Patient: sex M, age 61
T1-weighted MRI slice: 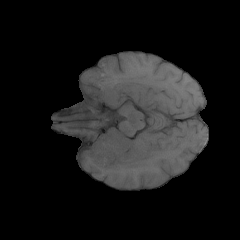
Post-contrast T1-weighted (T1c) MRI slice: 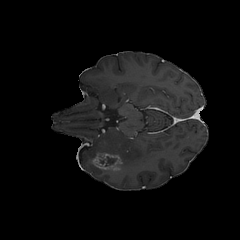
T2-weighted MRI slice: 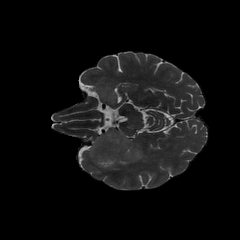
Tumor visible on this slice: yes
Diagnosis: Glioblastoma, IDH-wildtype
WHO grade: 4